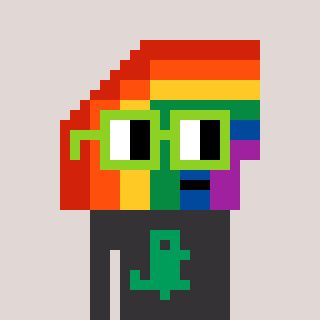
a pixel art character with square light green glasses, a rainbow-shaped head and a grayscale-colored body on a warm background